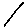
Label: line